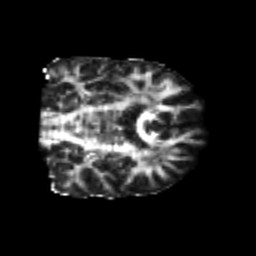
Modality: FA
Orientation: coronal
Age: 21
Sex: male
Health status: healthy
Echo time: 0.074 s